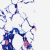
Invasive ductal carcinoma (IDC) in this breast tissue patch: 0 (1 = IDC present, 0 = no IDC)